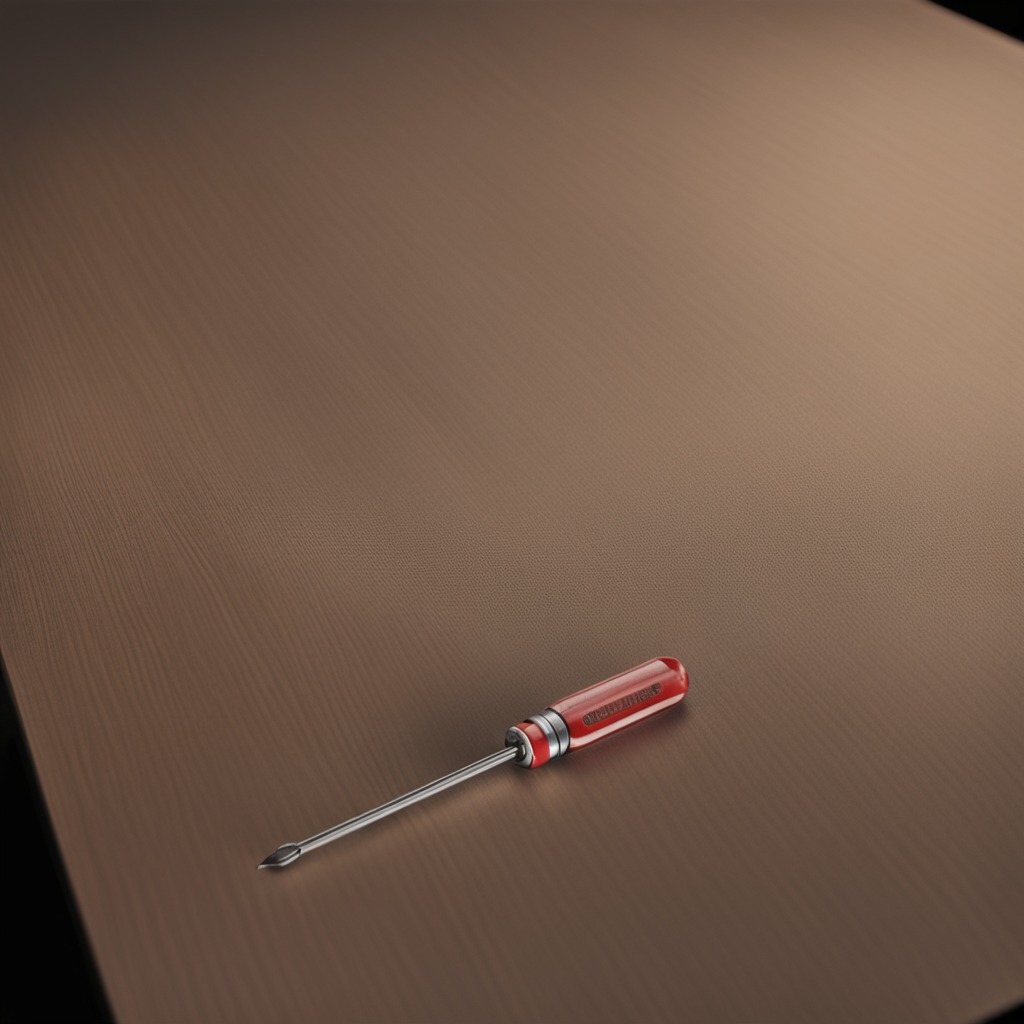
A screwdriver is lying on a wooden table.